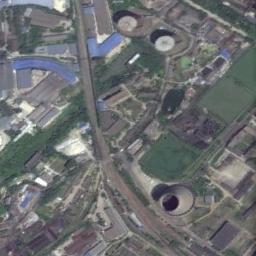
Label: thermal_power_station